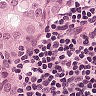
Metastatic tissue present: yes